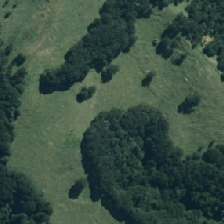
Land cover: low_producing_grassland